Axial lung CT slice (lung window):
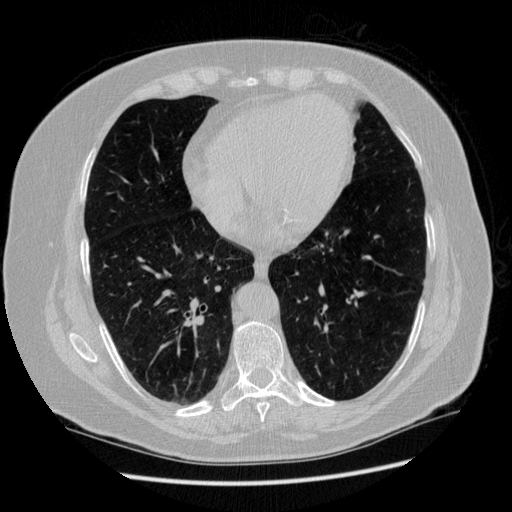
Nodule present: no